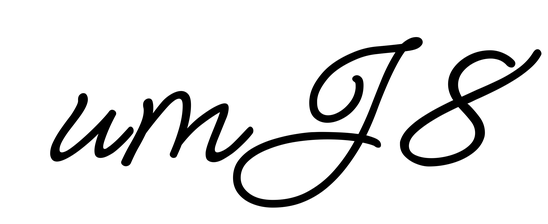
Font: MeowScript-Regular